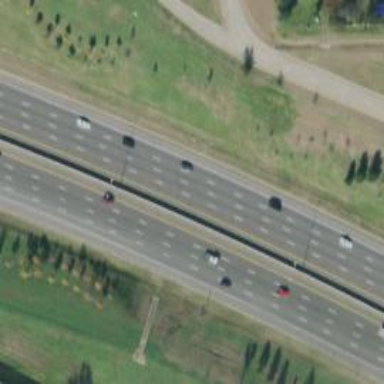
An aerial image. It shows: Motorway junction.